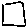
Label: square